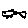
Label: fish